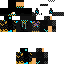
A female skeleton skin with dark skin, wearing blonde helmet dressed in a blue robe top and black pants, featuring a closed mouth.